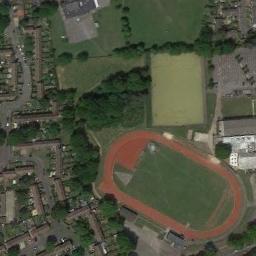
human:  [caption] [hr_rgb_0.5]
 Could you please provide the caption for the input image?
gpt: The ground track field is surrounded by some trees and houses arranged neatly and a clearing is next to the ground track field .

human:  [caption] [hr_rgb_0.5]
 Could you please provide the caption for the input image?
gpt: The ground track field is next to the field .

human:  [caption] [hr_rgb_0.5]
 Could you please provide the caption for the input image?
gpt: There are numerous buildings next to the ground track field .

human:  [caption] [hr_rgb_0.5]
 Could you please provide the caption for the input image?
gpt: The track and field are next to the lawn and the residential area, Surrounded by a lot of vegetation .

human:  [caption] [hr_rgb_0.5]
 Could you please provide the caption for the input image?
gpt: There are some trees and buildings beside the ground track field with a red track .